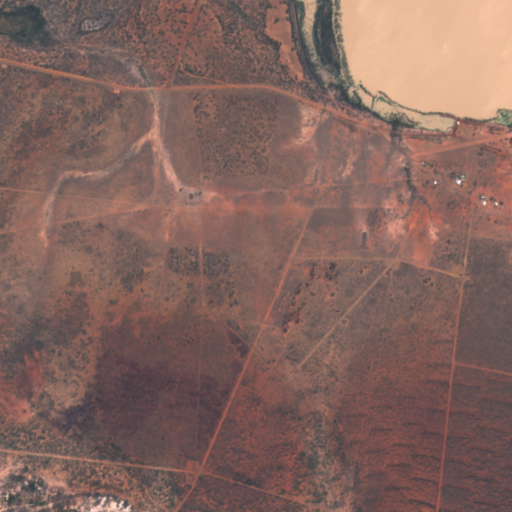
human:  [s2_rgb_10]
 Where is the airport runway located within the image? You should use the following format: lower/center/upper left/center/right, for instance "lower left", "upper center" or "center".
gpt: The airport runway is located in the upper right of the image.
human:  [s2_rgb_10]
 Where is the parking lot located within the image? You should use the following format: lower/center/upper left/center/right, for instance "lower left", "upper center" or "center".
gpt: The parking lot is located in the upper right of the image.
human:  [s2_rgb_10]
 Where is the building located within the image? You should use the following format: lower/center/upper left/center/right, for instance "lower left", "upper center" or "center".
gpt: The building is located in the upper right of the image.
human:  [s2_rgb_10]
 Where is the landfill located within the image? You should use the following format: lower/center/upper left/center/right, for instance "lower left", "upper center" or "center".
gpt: There is no landfill in the image.